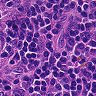
Metastatic tissue present: no